Field crop: maize
Growth stage: 1
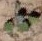
Species: chenopodium